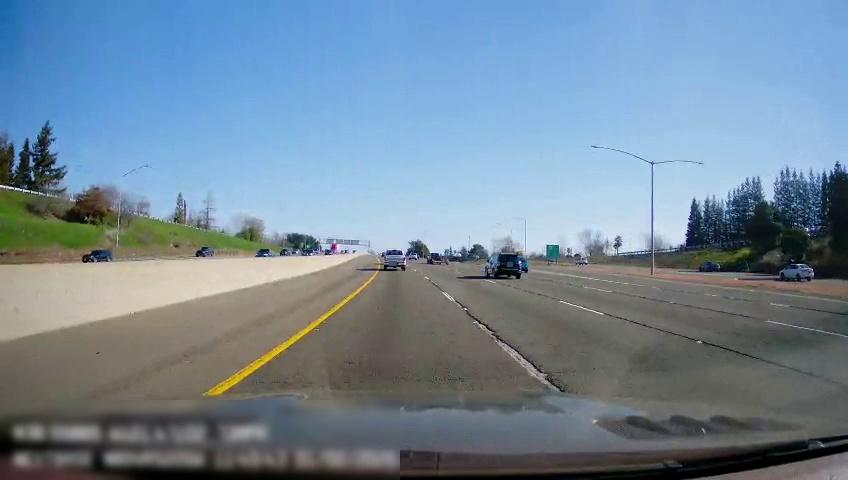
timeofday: Day
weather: Sunny
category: Vehicles | SUV
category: Drivable Space
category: Vehicles | Car
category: Vehicles | Car
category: Vehicles | Car
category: Vehicles | Car
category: Vehicles | Car
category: Vehicles | Truck
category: Drivable Space
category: Drivable Space
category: Vehicles | Truck
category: Vehicles | Car
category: Vehicles | Truck
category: Vehicles | Other LV
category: Vehicles | SUV
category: Vehicles | Car
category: Vehicles | Car
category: Lanes | Current Lane
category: Lanes | Current Lane
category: Lanes | Alternate Lane
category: Lanes | Alternate Lane
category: Lanes | Alternate Lane
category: Traffic | Signs